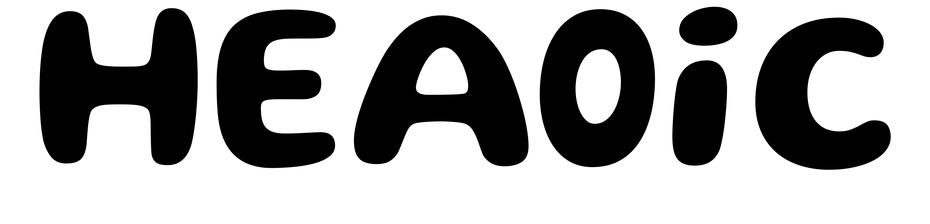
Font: Gluten_SemiBold